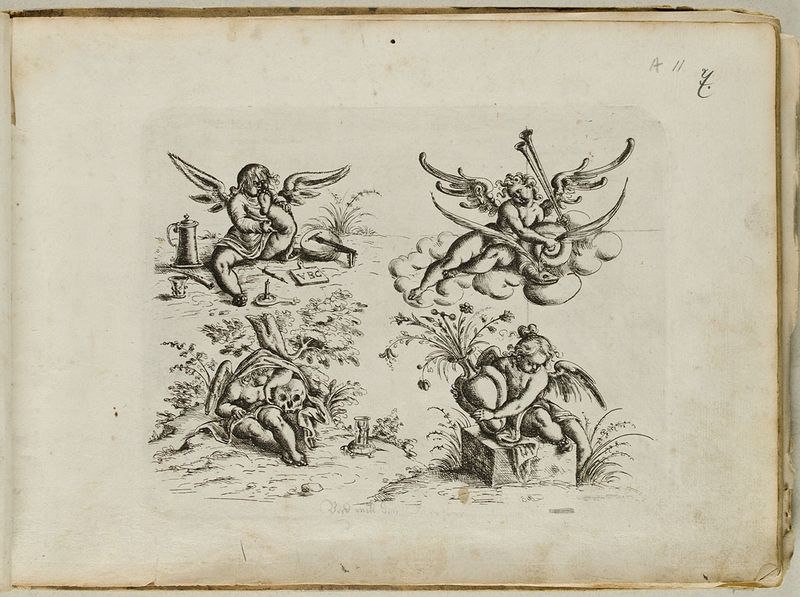
Titel: Vier Putten, Blatt aus dem 'Neuw Grotteßken Buch'
Künstler: Christoph Jamnitzer
Standort: Hamburg
Institution: Museum für Kunst und Gewerbe Hamburg
Schlagwörter: menschen, vase, papier, grafik, graphik, ornamente, fotografie, photographie, vanitas, druckgraphik, druckgrafik, radierung, leben, putten, amoretten, groteske, musikinstrumente, memento, sanduhr, gerippt, knorpelwerk, reproduktionen, druckerzeugnisse, behälter, vergänglichkeit, schädel, ornamentstich, vorlageblätter